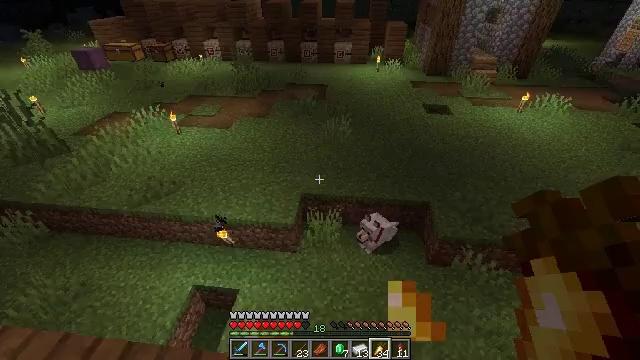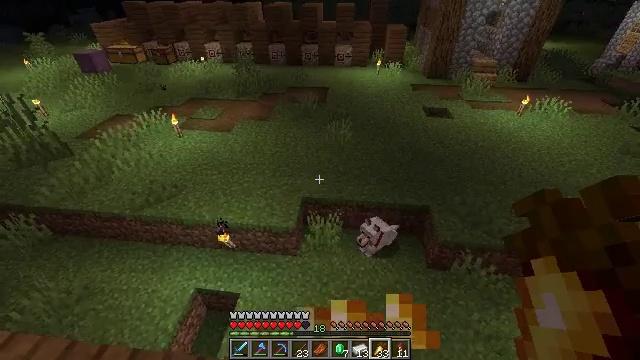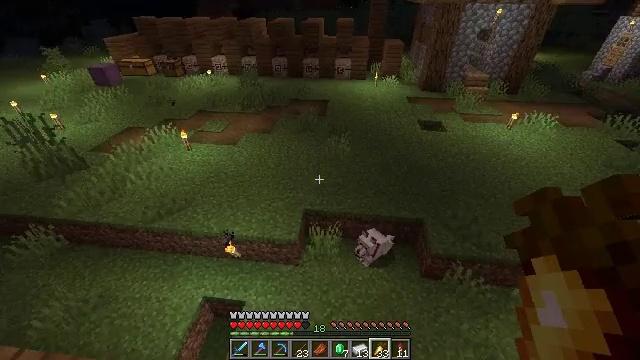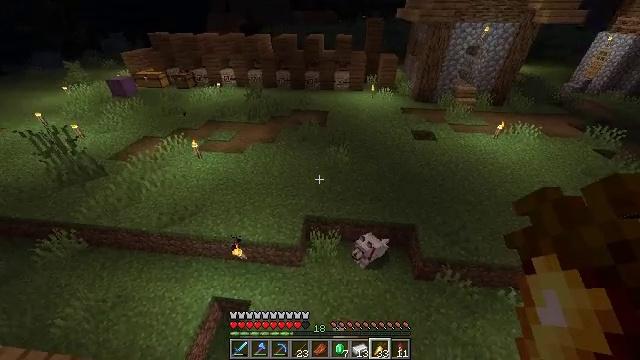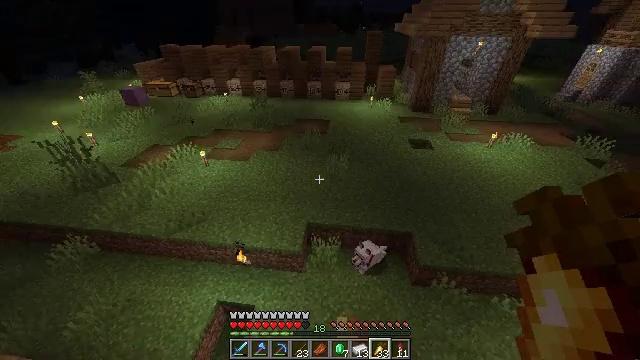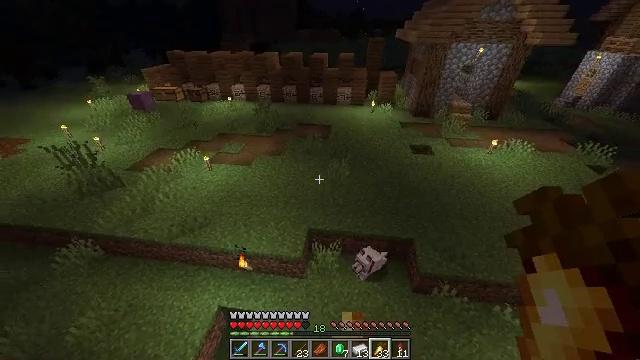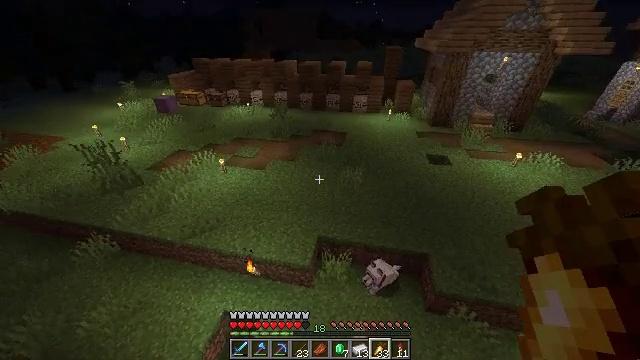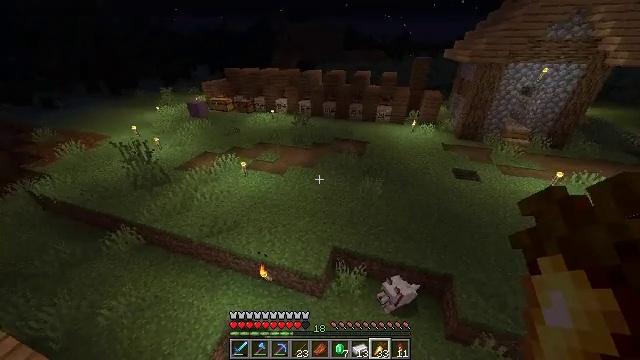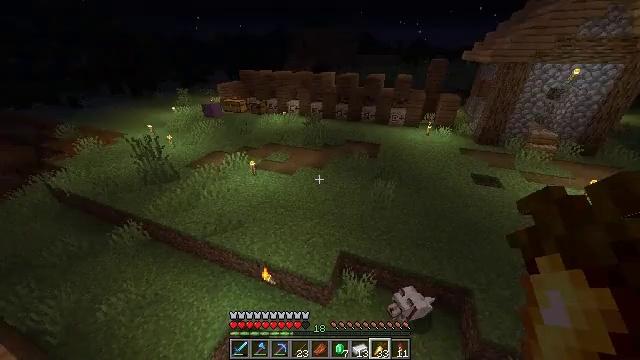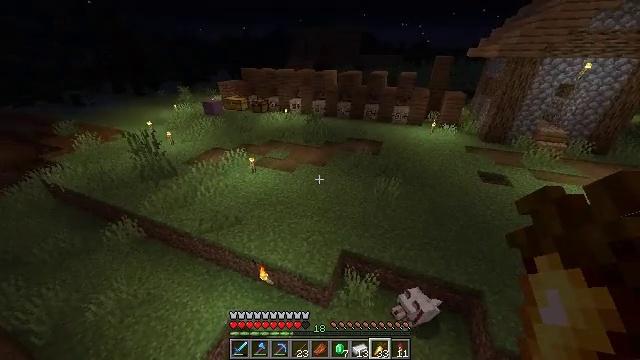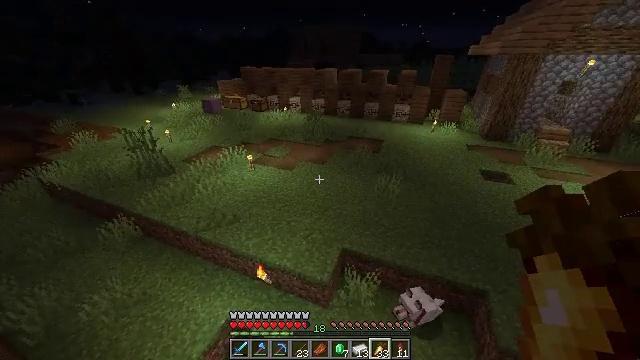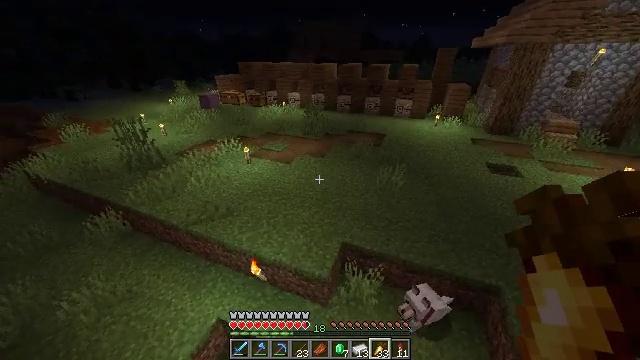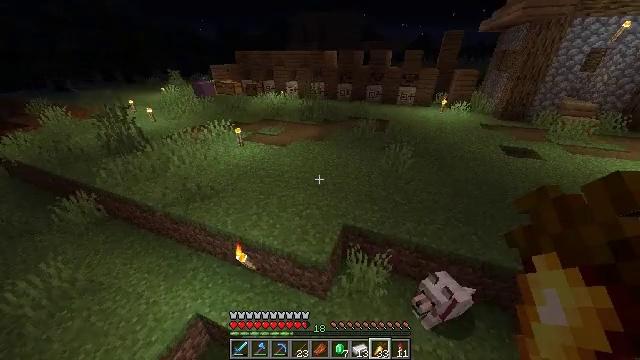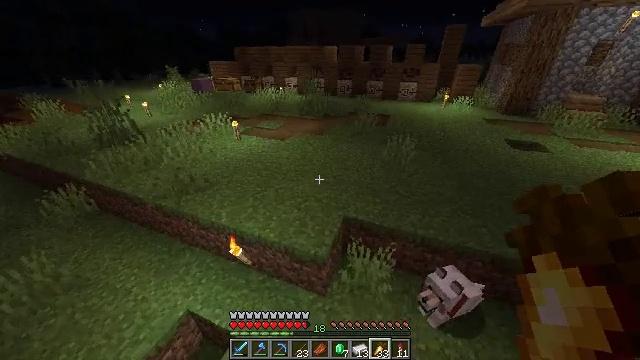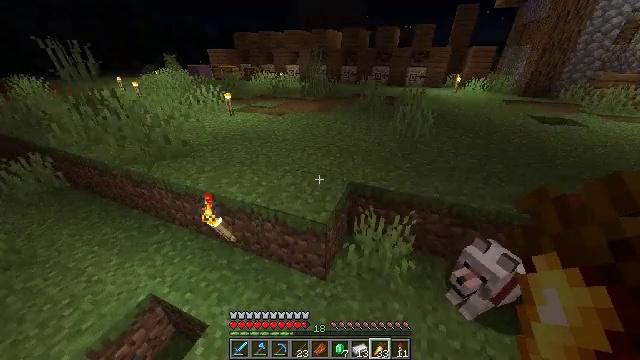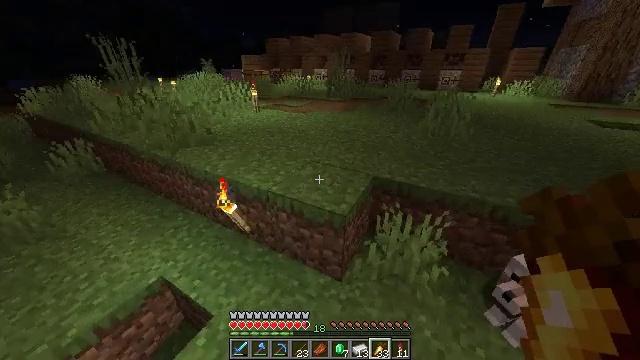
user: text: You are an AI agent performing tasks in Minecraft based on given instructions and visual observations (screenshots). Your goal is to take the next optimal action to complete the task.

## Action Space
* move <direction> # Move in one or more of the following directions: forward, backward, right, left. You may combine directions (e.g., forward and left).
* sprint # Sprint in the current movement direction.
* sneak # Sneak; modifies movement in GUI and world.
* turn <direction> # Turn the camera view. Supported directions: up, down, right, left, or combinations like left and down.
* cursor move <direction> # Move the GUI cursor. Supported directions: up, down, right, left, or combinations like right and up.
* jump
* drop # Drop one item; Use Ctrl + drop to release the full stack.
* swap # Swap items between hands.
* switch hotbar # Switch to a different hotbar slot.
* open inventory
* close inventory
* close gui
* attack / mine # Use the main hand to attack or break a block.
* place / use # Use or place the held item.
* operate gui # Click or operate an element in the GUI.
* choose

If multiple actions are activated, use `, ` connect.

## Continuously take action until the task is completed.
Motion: motion action
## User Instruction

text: Use flint, sticks, and feathers to craft arrows.
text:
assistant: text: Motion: move forward, sprint, jump
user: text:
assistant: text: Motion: move forward, sprint, jump
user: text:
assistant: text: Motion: move forward, sprint, jump
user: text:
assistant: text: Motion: move forward, sprint, jump
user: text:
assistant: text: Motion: move forward, sprint, jump
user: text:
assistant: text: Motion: move forward, sprint, turn left and up, jump
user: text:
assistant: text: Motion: move forward, sprint, turn left and up, jump
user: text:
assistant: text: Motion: move forward, sprint, turn left and up, jump
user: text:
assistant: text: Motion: move forward, sprint, jump
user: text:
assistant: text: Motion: move forward, sprint, jump
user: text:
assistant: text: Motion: move forward, sprint, jump
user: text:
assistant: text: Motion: move forward, sprint, jump
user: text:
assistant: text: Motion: move forward, sprint, jump
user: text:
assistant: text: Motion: move forward, sprint, jump
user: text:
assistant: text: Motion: move forward, sprint, turn left and up, jump
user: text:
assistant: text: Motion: move forward, sprint, turn left and up, jump
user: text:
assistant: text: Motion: move forward, turn left and up
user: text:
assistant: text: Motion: turn left and up
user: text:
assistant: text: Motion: turn left and up
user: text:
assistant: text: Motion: turn left
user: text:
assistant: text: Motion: no_op
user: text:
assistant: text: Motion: no_op
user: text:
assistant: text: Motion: no_op
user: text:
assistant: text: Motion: no_op
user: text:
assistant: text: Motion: turn left and up
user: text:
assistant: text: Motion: turn left and up
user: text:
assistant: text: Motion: move right, turn left
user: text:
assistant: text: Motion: move right
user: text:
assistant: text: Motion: move forward and move right, turn right
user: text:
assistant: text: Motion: move forward and move right, sprint, turn right